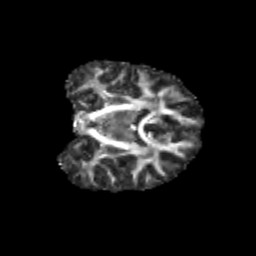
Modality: FA
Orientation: coronal
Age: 13
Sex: female
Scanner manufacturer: siemens
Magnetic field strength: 3 T
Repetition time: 3.8 s
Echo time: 0.07 s